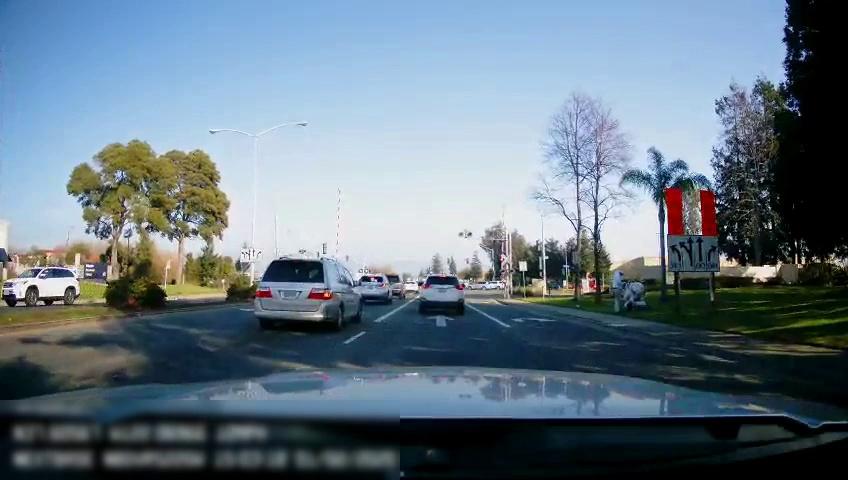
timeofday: Day
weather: Sunny
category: Drivable Space
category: Drivable Space
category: Vehicles | SUV
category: Vehicles | SUV
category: Vehicles | SUV
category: Pedestrians
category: Vehicles | SUV
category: Vehicles | SUV
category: Vehicles | Van
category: Vehicles | SUV
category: Lanes | Current Lane
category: Lanes | Current Lane
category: Traffic | Signs
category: Traffic | Signs
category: Traffic | Signs
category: Traffic | Signs